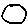
Label: circle